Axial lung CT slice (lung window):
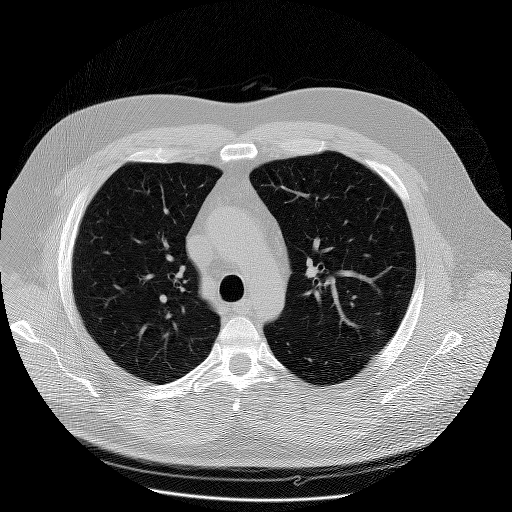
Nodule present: no